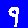
Digit: 9